九年级 · 解析几何
(8 分) 在跳绳时, 绳甩到最高处的形状可近似的看作抛物线. 如图, 正在用绳的甲, 乙两名学生拿绳的手间距为 4 米, 距地面均为 1 米; 学生丙的身高是 1.5 米, 距甲拿绳的手水平距离 1 米, 绳子用到最高处时, 刚好通过他的头顶.

(1)当绳子甩到最高时, 学生丁从距甲拿绳的手 2.5 米处进入游戏, 恰好通过, 根据以上信息试求学生丁的身高?

(2)若现有一身高为 1.7 米的同学也想参加这个活动, 请问他能通过跳绳吗？若能, 则他应离甲多远的地方进入? 若不能, 请说明理由?

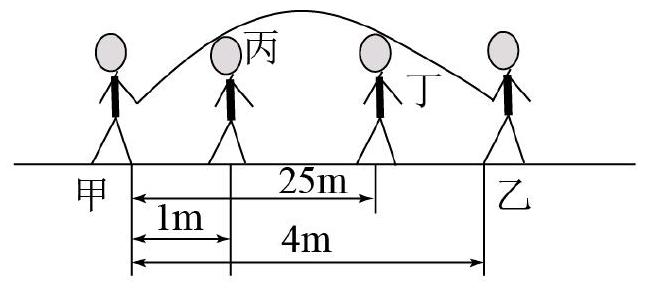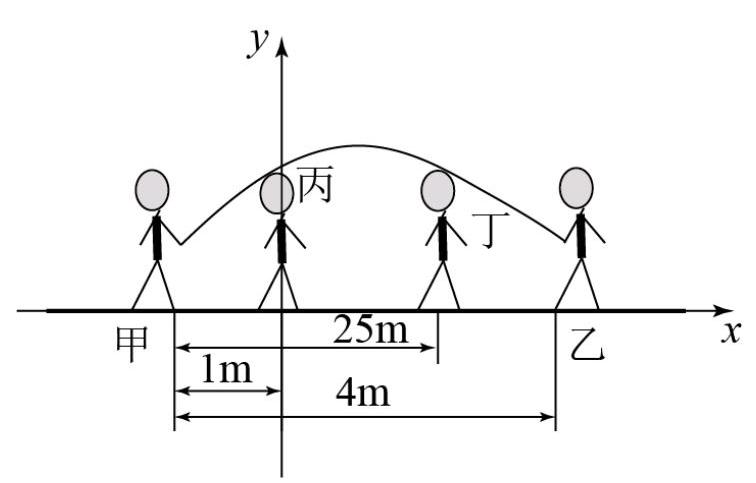
答案:  (1)丁同学的身高为 $\frac{13}{8} \mathrm{~m}$

(2)该同学不能通过跳绳, 理由见解析

解析: (1) 设丙所在坚直方向为 $y$ 轴, 水平地面为 $x$ 轴, 则甲所在位置对应的坐标为 $(-1,1)$,丙所在位置对应的坐标为 $(0,1.5)$, 乙所在位置对应的坐标为 $(3,1)$, 再利用待定系数法求出该抛物线的解析式, 即可求解;

（2）把抛物线的解析式化为顶点式，可得到顶点坐标, 即可求解.

【详解】(1) 解：设丙所在坚直方向为 $y$ 轴, 水平地面为 $x$ 轴, 则甲所在位置对应的坐标为 $(-1,1)$, 丙所在位置对应的坐标为 $(0,1.5)$, 乙所在位置对应的坐标为 $(3,1)$,

设该拋物线的解析式 $y=a x^{2}+b x+c$,

$\therefore\left\{\begin{array}{l}a-b+c=1 \\ c=1.5 \\ 9 a+3 b+c=1\end{array}\right.$, 解得: $\left\{\begin{array}{l}a=-\frac{1}{6} \\ b=\frac{1}{3} \\ c=\frac{3}{2}\end{array}\right.$,

$\therefore$ 该抛物线的解析式 $y=-\frac{1}{6} x^{2}+\frac{1}{3} x+\frac{3}{2}$,

$\because$ 丁头顶的横坐标为 $2.5-1=1.5$,

$\therefore y=-\frac{1}{6} \times 1.5^{2}+\frac{1}{3} \times 1.5+\frac{3}{2}=\frac{13}{8}$,

即丁同学的身高为 $\frac{13}{8} \mathrm{~m}$;

(2) 解: $y=-\frac{1}{6} x^{2}+\frac{1}{3} x+\frac{3}{2}=-\frac{1}{6}(x-1)^{2}+\frac{5}{3}$,

$\therefore$ 顶点坐标为: $\left(1, \frac{5}{3}\right)$,

$\because \frac{5}{3}<1.7$,

$\therefore$ 该同学不能通过跳绳.

【点睛】本题主要考查了二次函数的实际应用, 明确题意, 准确建立平面直角坐标系, 求出函数解析式是解题的关键.